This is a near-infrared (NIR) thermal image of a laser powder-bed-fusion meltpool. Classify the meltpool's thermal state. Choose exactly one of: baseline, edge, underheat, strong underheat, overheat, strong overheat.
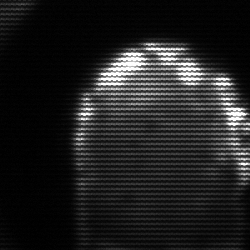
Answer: baseline